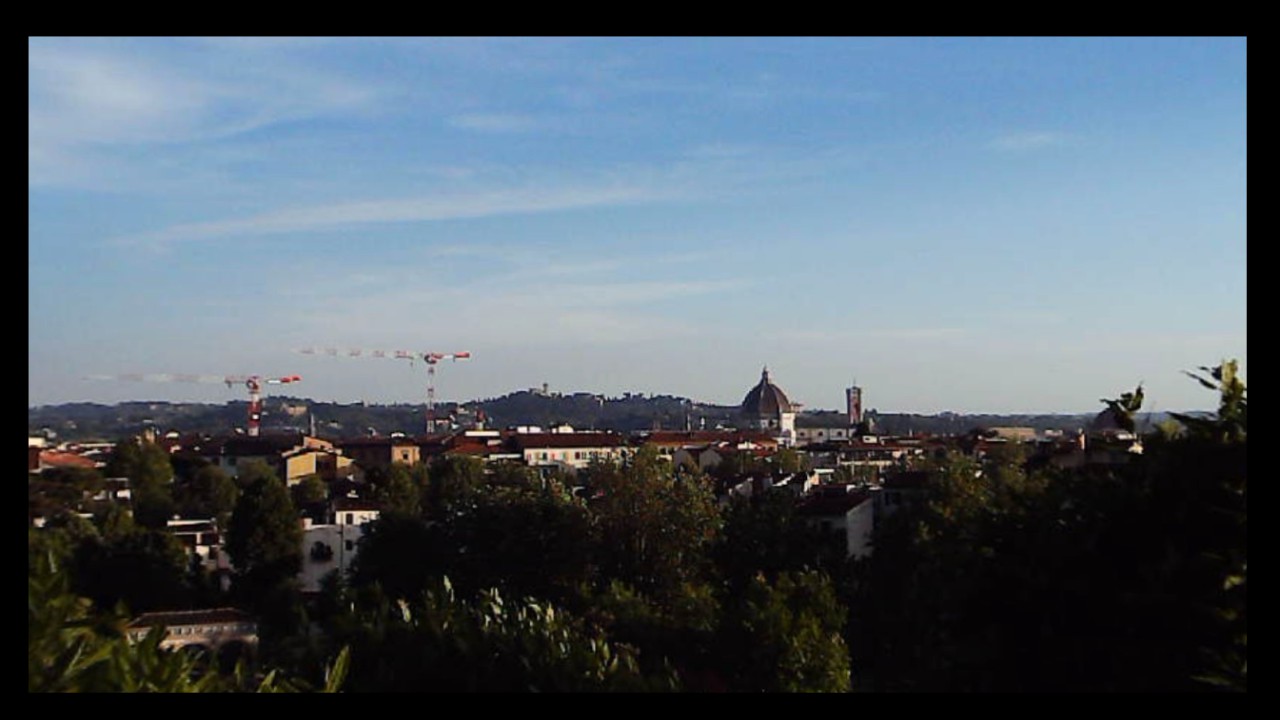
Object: Betafpv air75